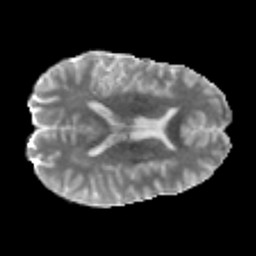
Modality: MD
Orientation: axial
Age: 30
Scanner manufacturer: philips
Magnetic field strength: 3 T
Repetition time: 8.569 s
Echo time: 0.1273 s